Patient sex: F
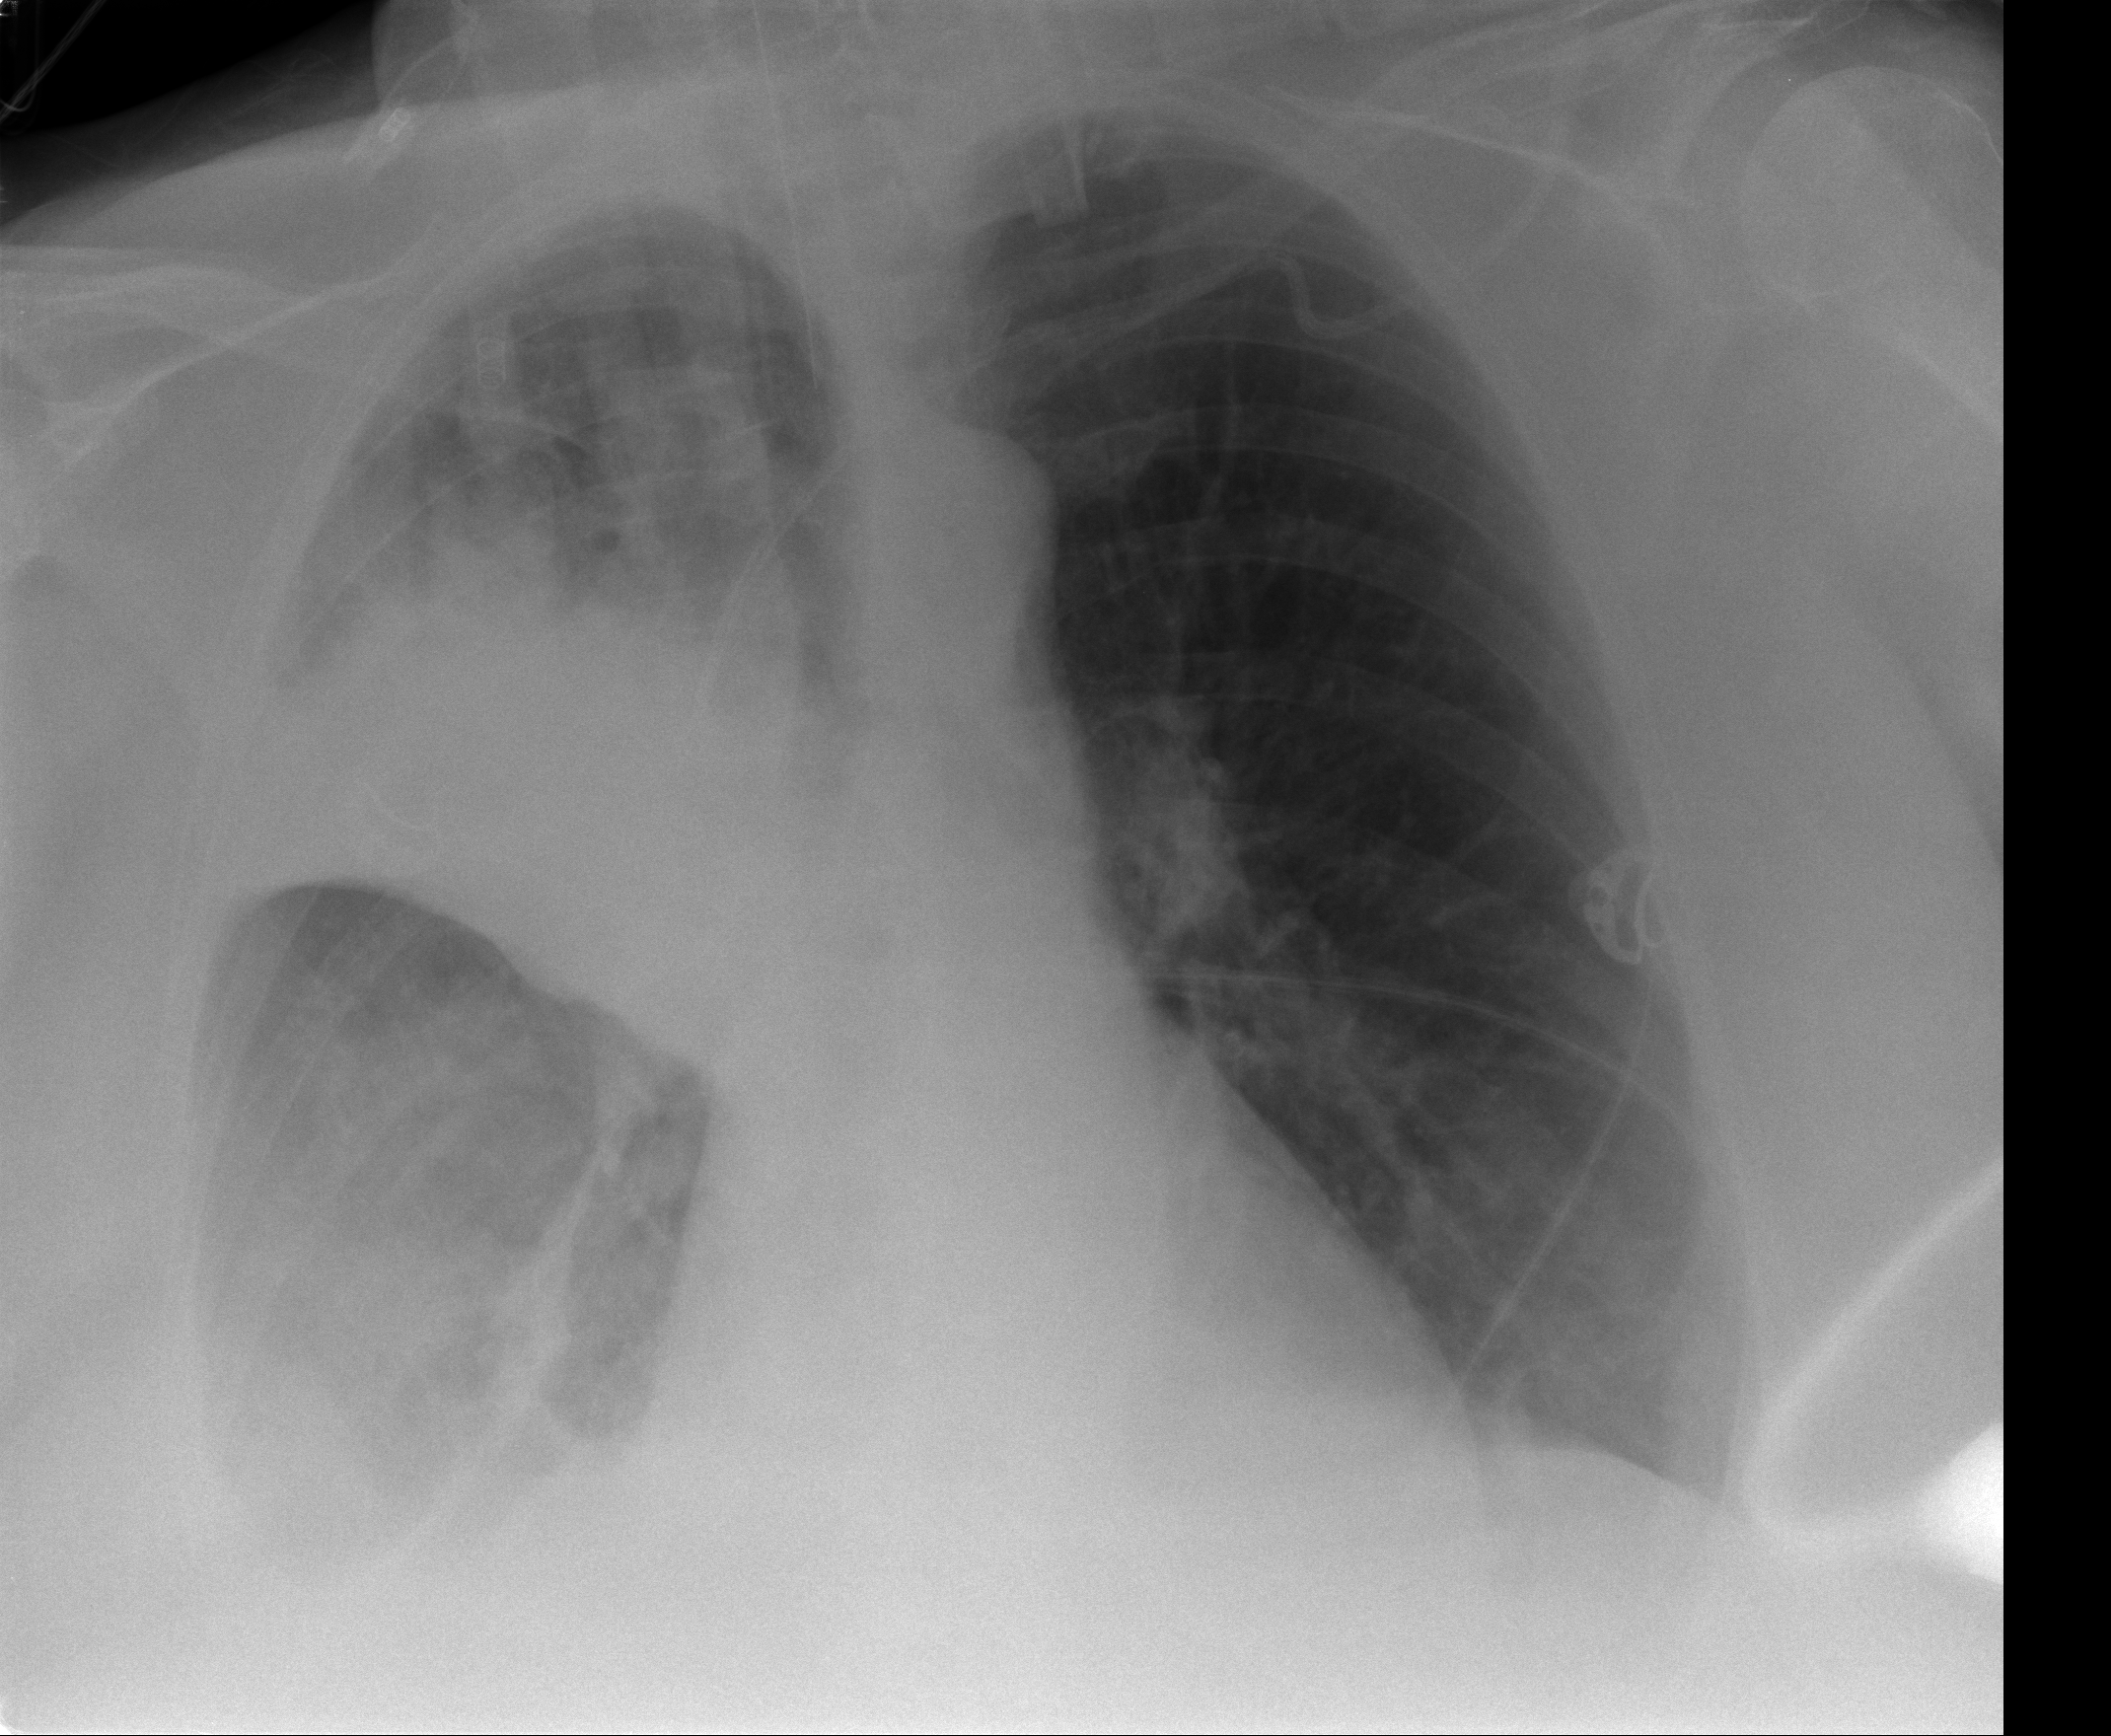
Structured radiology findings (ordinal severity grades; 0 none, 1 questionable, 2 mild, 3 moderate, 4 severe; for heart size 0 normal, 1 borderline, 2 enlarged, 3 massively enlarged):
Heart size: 2
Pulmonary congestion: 2
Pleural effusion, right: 2
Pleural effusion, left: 0
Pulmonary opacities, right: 3
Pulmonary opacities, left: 0
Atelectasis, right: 3
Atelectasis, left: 0